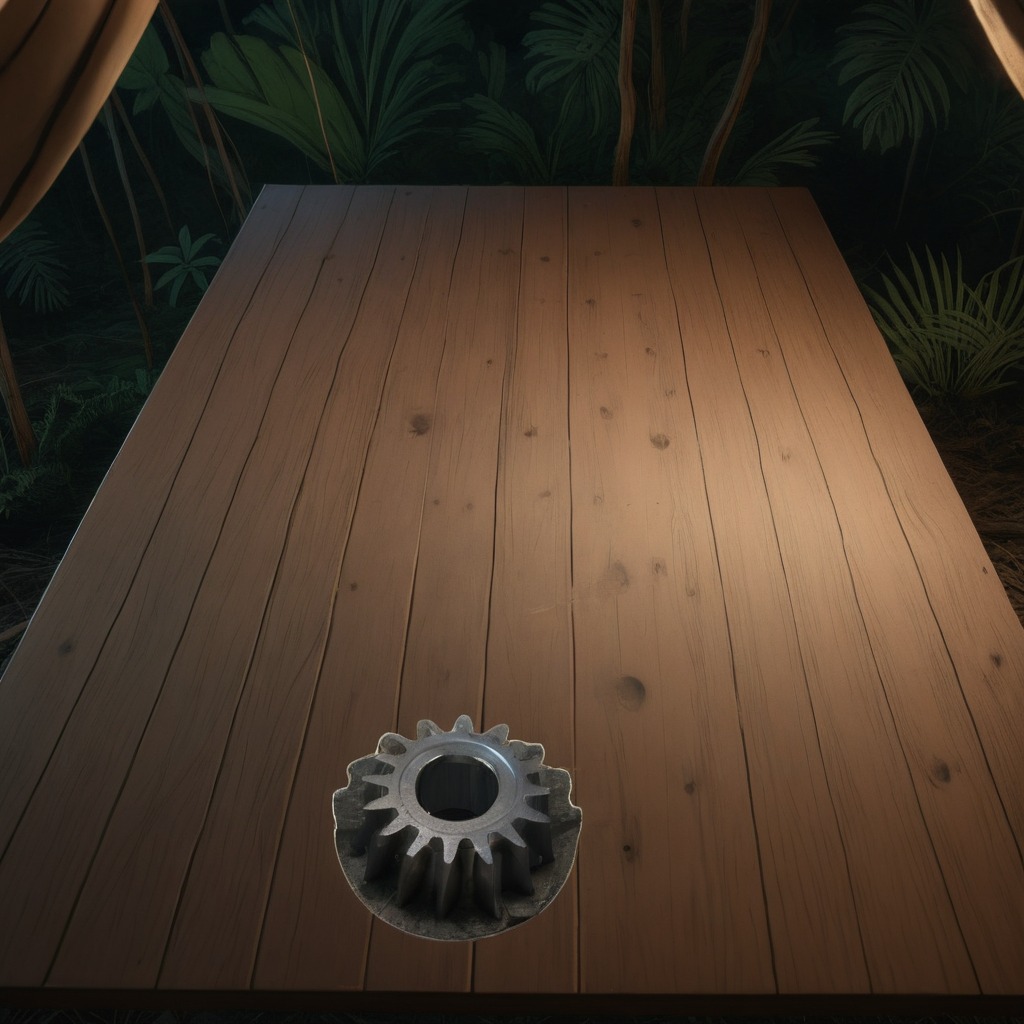
A steel gear with teeth is lying on the wooden table.